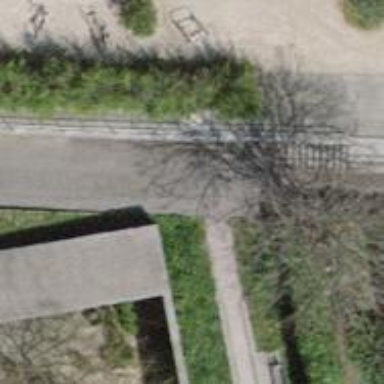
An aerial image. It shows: Retaining wall.